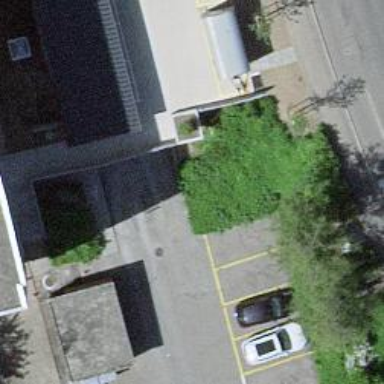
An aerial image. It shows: Parking entrance.